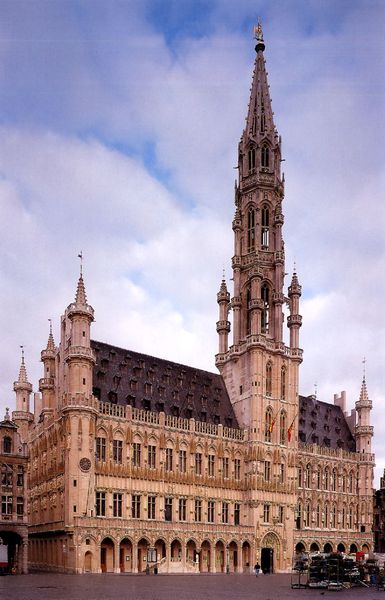
Titel: Rathaus in Brüssel
Standort: Brüssel (EU - B)
Schlagwörter: blau, himmel, wolken, stadt, fenster, säulen, dach, gebäude, schloss, stein, kirche, figur, gotik, turm, bogen, fahnen, fassade, markt, platz, spitz, tor, zinnen, foto, eingang, kolonnade, türmchen, türme, rathaus, kathedrale, sims, gotisch, dachgauben, etagen, flaggen, stockwerke, profanbau, romanisch, bogengang, fialen, fiale, beig, zuckerbäckerstil, verzeriungen, helles material